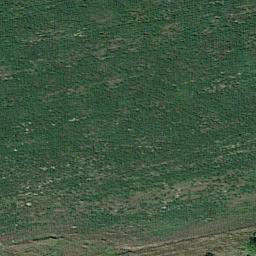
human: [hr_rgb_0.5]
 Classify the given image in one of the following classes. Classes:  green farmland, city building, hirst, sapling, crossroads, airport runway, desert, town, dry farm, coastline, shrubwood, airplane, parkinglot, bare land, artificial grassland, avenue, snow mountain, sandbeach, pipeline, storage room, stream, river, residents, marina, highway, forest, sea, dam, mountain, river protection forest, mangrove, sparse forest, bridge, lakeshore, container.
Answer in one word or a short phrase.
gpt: artificial grassland